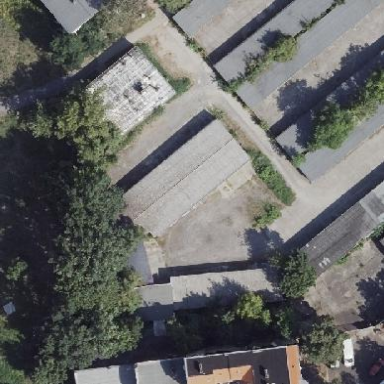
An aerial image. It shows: Group of garages.